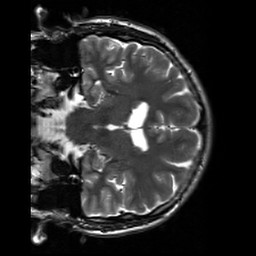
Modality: T2w
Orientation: coronal
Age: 27
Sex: male
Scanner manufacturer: siemens
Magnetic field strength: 3 T
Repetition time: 7 s
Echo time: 0.09 s